Question: I can understand how to remove next padding:
1. I was created Navigation controller (with hidden bar) Add
2. UITextView (with blue border)
3. Into UiTextView.text add simple text "Vopros". (red border was added by cmd+hover)
Could you please explain where did this indentation appear? and how to remove it?

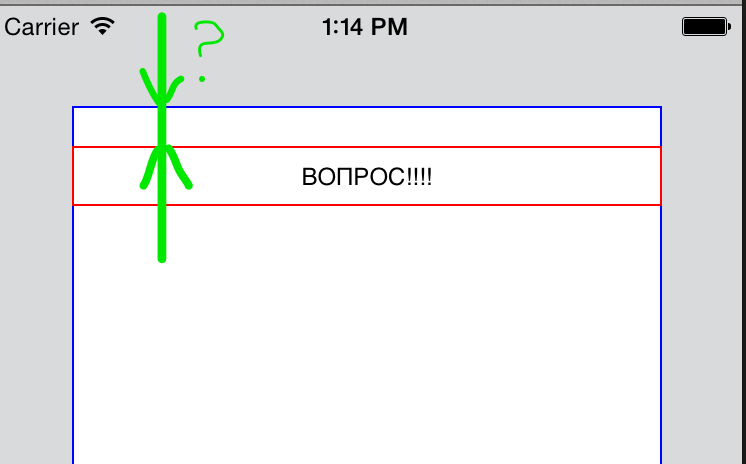
Answer: That's just the default padding for elements. If you want to control positioning you will want to get familiar with auto layout. Check out this video:
<URL>
Basically you just need to add constraints to tell it where you want it positioned.